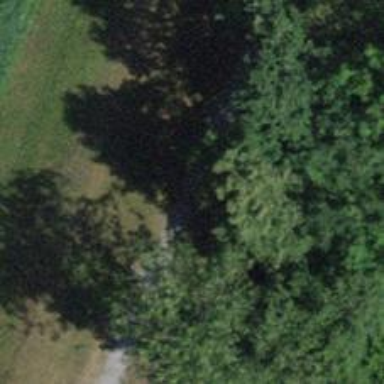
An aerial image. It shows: Unpaved path.